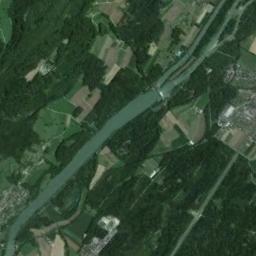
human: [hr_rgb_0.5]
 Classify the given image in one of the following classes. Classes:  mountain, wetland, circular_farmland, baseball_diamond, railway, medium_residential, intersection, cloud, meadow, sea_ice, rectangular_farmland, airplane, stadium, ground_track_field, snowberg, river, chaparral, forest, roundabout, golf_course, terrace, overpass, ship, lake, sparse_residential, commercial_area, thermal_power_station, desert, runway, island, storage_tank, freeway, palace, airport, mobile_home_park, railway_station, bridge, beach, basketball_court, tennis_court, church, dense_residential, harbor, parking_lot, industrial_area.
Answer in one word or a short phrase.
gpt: river